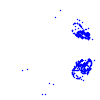
Particle: pion